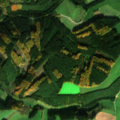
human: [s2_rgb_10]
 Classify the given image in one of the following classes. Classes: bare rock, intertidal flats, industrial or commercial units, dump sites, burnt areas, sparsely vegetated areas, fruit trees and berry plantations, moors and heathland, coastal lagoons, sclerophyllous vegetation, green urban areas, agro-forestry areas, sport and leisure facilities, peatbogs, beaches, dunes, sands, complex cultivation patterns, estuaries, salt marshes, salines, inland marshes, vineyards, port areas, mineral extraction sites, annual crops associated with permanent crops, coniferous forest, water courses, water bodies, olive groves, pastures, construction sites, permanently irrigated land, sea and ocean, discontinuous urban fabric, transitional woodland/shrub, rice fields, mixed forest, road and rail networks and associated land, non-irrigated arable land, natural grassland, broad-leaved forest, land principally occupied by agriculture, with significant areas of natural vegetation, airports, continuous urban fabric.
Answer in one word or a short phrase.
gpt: non-irrigated arable land, broad-leaved forest